Question: I am currently taking a course that gives an introduction to project planning. It is mostly about how to draw UML diagrams (blegh), but also has a few other topics.
One part in particular keeps bugging me. In the course they describe a method for going from a set of requirements to an initial class diagram, but everything about the method gives me this feeling that it is most definitely not the way to go. Let me first give an example before proceeding.
Let's consider a system that manages a greenhouse company. The company has multiple greenhouses, and every employee is assigned to his/her own greenhouse. A greenhouse has a location and a type of plant being grown in there. An employee has a name and phone number.
Here's what according to the course's method the class diagram would look like:

To me this looks like a database layout adapted for code. When I go about designing a program, I try to identify major abstractions. Like all the code that interacts with the database or the code that is responsible for the GUI are all different parts of the system. That would be what I consider to be an initial class diagram.
I simply can not imagine that this is a common way to start designing the architecture of a project. The classes look ugly, since if you take a slightly larger example the classes will be flooded with responsibilities. To me they look like data objects that have functionality to them they shouldn't have. It does not give me a clue on how to continue from here and get a general architecture going. Everything about it seems obsolete.
All I want to know if there's someone out there that can tell me if this is a common way to get a first class diagram on paper for reasons I am overlooking.
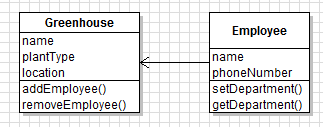
Answer: I would say it's reasonable to start with a logical model that's free of implementation constraints. That logical model is not necessarily concerned with physical implementation details (e.g. whether or not to use a database, what type of database, OS / UI choice, etc.) and thus represents just "real" business domain objects and processes. The similarity to a potential database implementation shouldn't be surprising for the simple example.
By understanding your business domain (through the logical model you've started to construct), you will be better placed to subsequently identify, for example, which architectural patterns are appropriate, what screens you need to build, and database elements to design. Possibly, there will be another part of the course that will aid you in this stage.
In practice, you will often know that you're intending to implement, say, a web-based application using MVC with a back-end database, and may look to model the implementation classes in parallel with your business items. For your course to use a method that emphasises the distinction between logical and physical stages doesn't sound unreasonable.